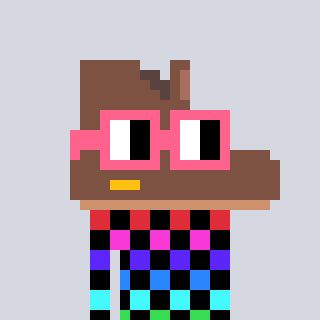
a pixel art character with square pink glasses, a boot-shaped head and a peachy-colored body on a cool background